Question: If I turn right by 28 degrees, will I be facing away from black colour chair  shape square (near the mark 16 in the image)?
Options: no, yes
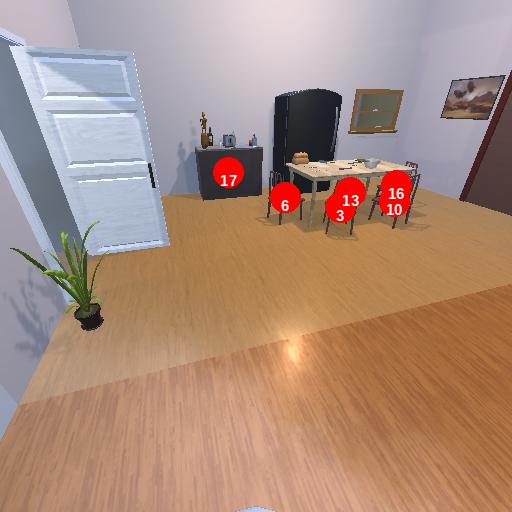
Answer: no